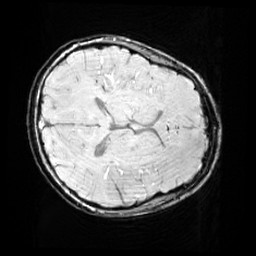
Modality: SWI
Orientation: axial
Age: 11
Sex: female
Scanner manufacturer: siemens
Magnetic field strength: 3 T
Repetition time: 0.027 s
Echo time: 0.02 s